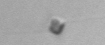
Label: Chaetoceros_tenuissimus